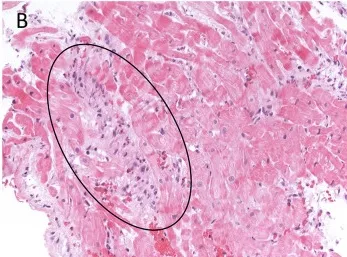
Histopathology and immunohistochemistry of the patient's endomyocardial biopsy. HE. Stainings, see circle.
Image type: pathology (immunostaining)